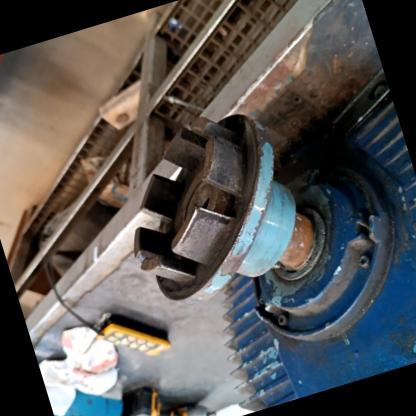
Klasa: inne